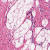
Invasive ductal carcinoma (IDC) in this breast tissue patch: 0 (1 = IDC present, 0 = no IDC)